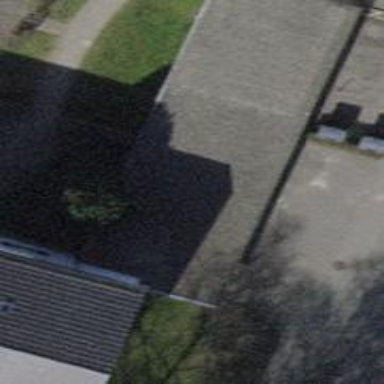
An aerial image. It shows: Group of garages.